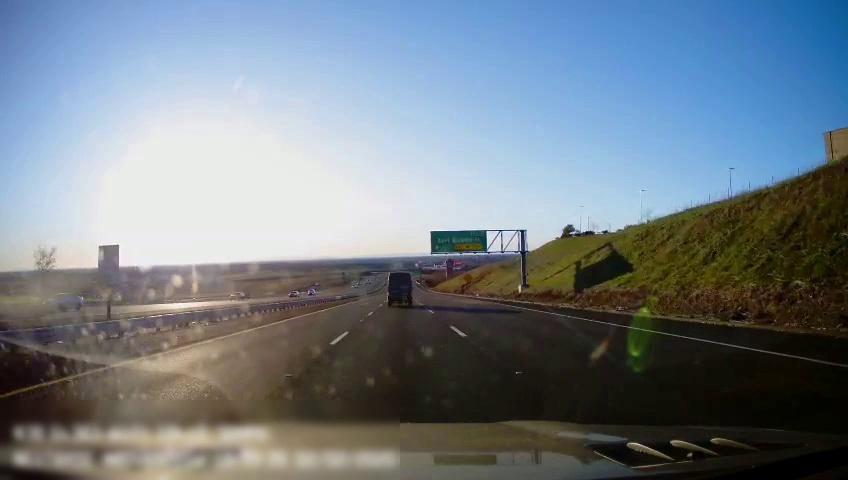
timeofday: Day
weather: Sunny
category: Drivable Space
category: Drivable Space
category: Vehicles | Truck
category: Vehicles | Car
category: Vehicles | Car
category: Vehicles | Car
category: Lanes | Current Lane
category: Lanes | Current Lane
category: Lanes | Alternate Lane
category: Lanes | Alternate Lane
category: Traffic | Signs